Interaction volume radius: 5 \u00c5
Interaction volume height: 10 \u00c5
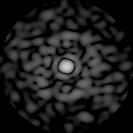
Disorder parameter: 0.8778